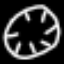
Label: clock